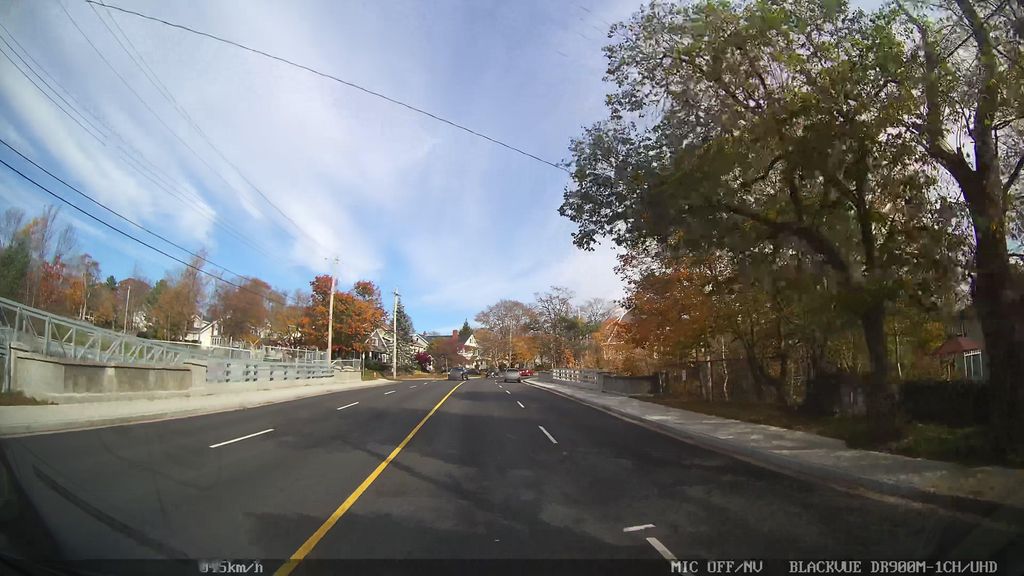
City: halifax